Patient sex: M
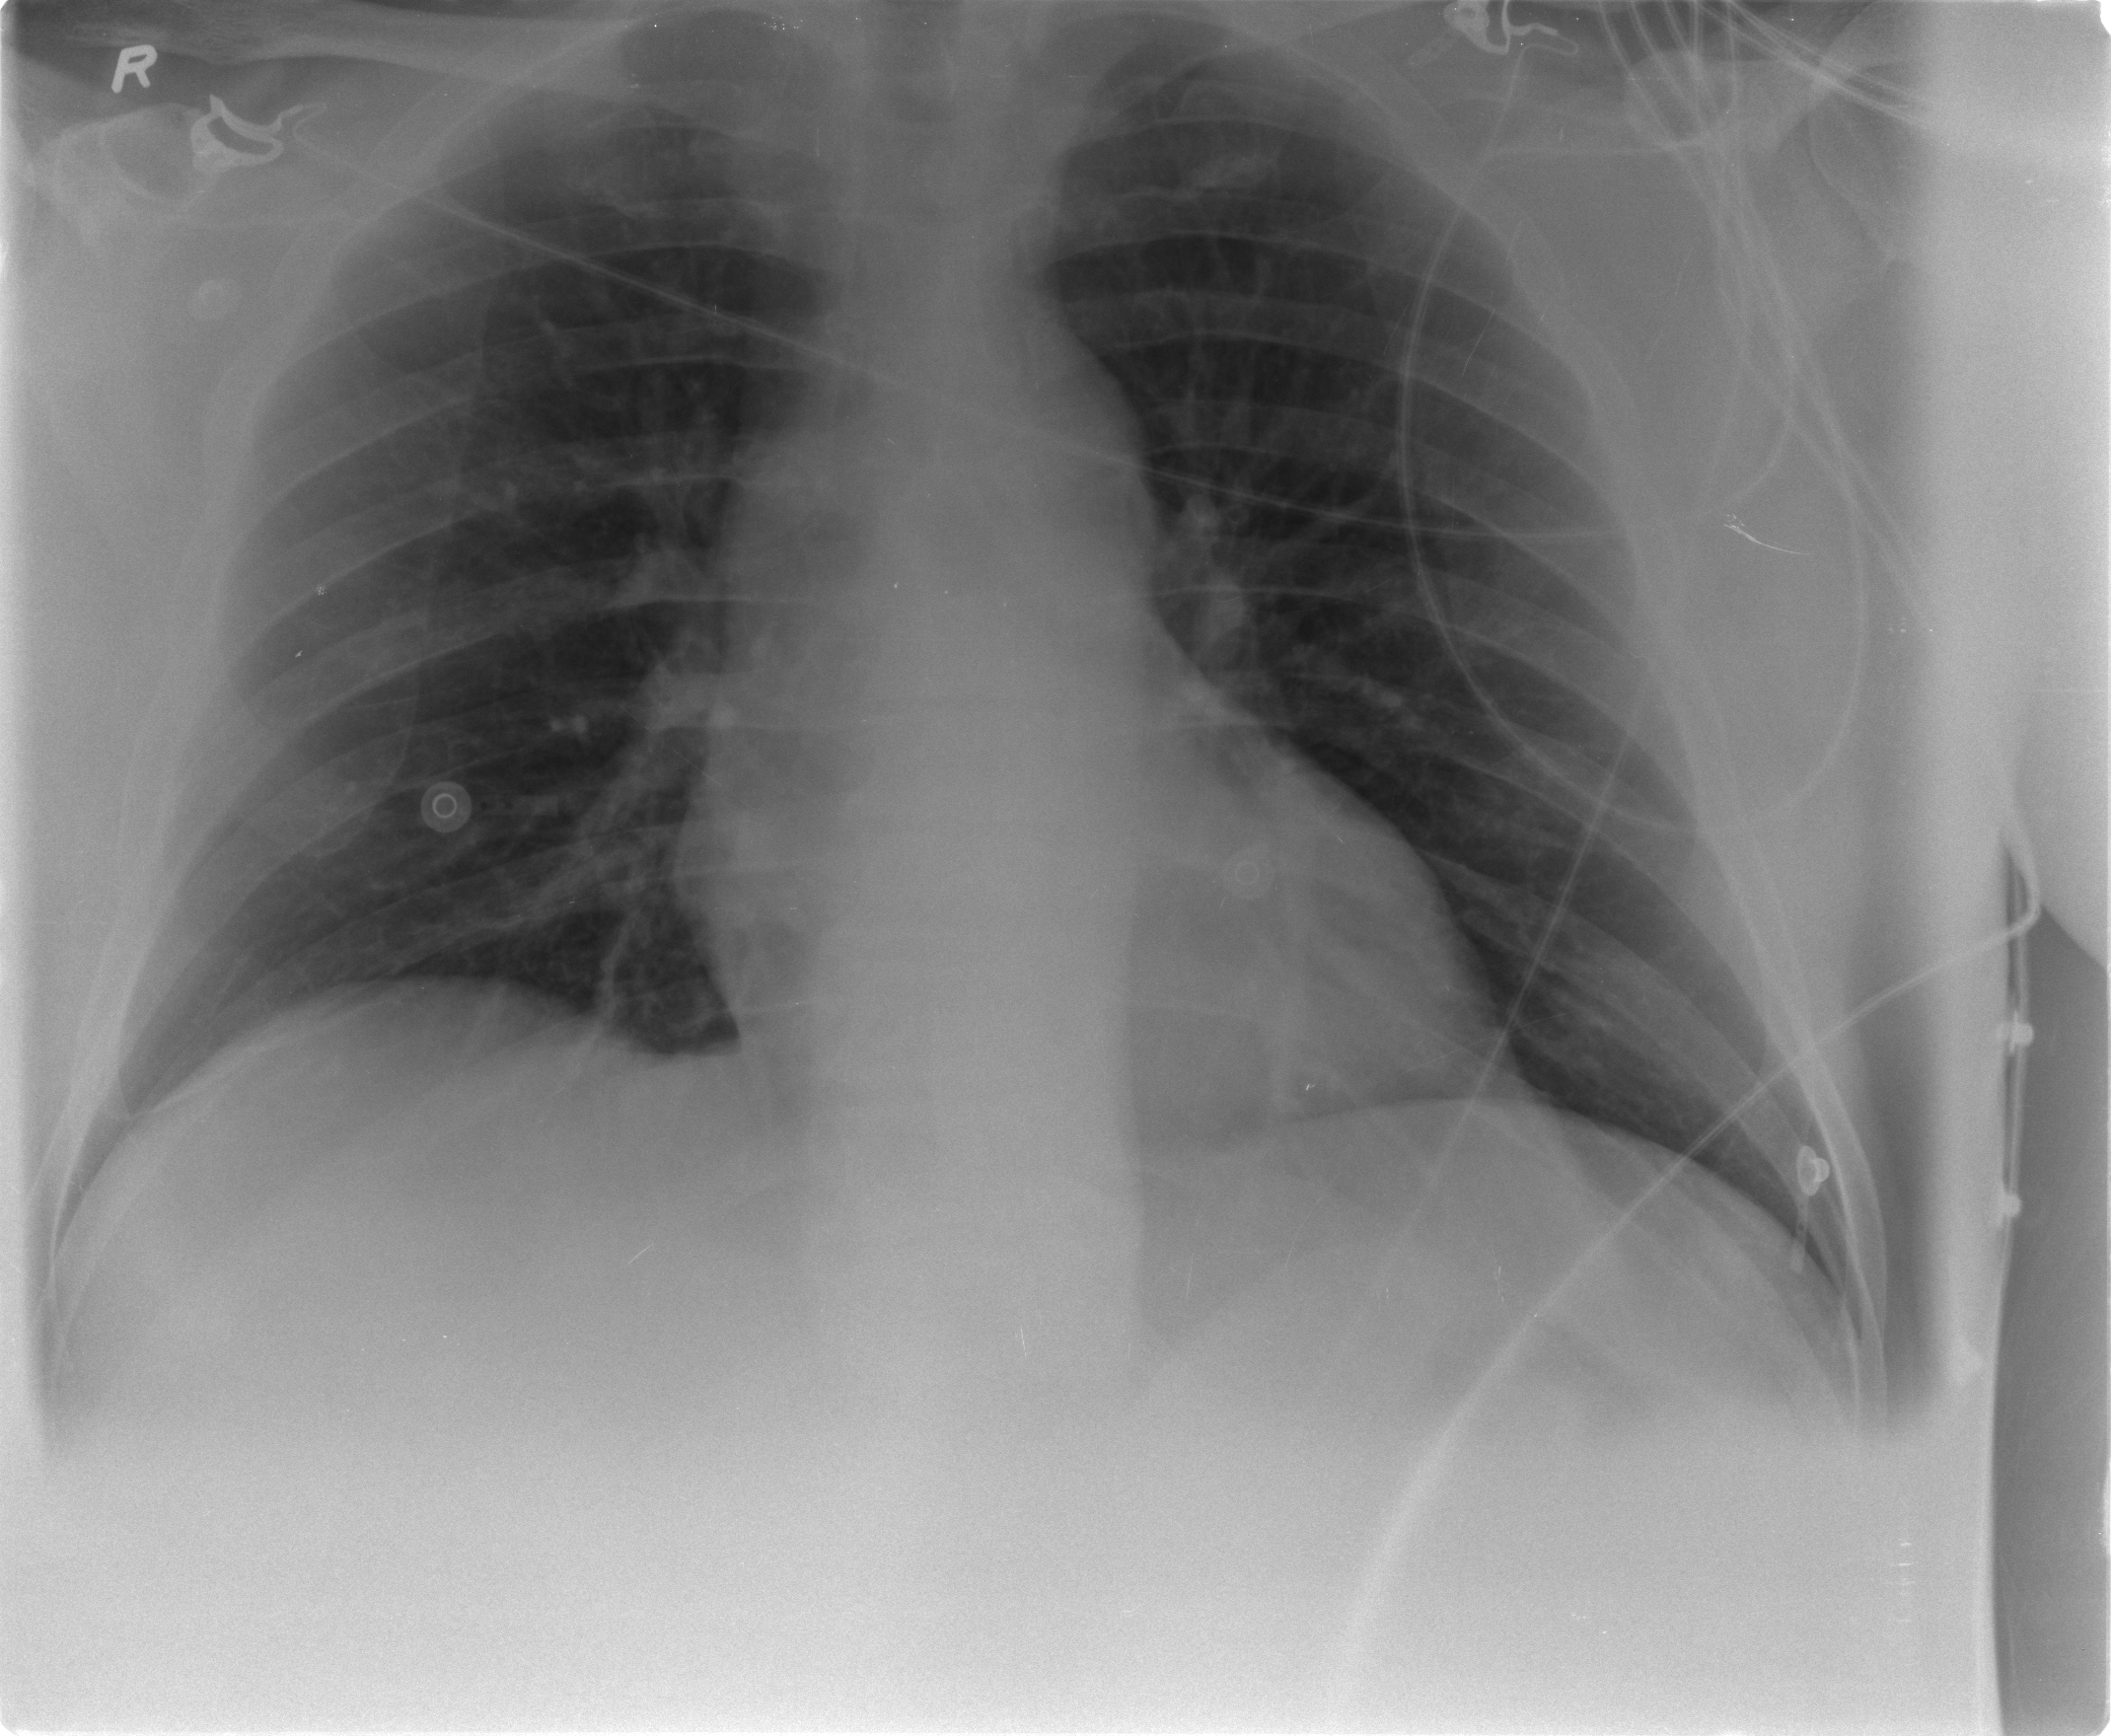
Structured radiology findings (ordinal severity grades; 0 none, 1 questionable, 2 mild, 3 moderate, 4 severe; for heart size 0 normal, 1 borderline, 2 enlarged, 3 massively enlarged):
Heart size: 0
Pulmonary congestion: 0
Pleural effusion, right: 0
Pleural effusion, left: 0
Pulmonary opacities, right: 0
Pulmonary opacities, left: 0
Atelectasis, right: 2
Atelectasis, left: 0